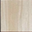
Piece: xx